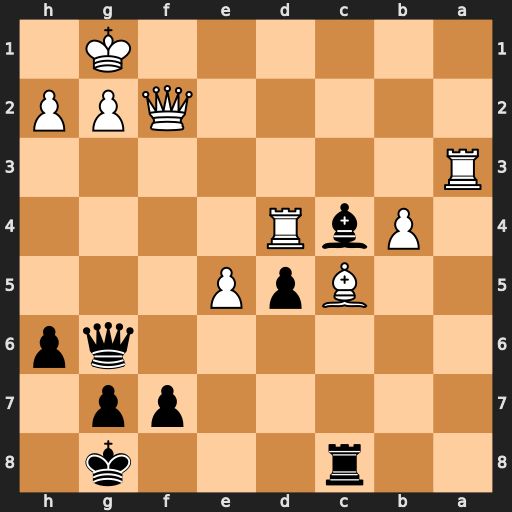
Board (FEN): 2r3k1/5pp1/6qp/2BpP3/1PbR4/R7/5QPP/6K1
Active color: b
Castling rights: -
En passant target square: -
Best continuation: Qb1+ Rd1 Qxd1+ Qe1 Qxe1#